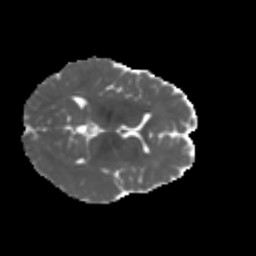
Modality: MD
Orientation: axial
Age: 8
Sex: female
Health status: healthy